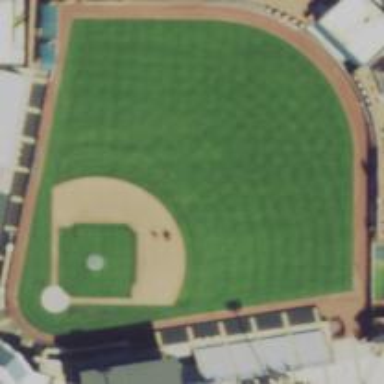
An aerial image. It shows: Baseball stadium.